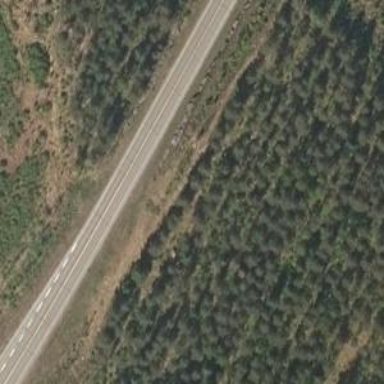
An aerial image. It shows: Asphalt road designated as trunk highway.